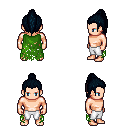
a pixel art fantasy rpg character, male body template, human, light skin, green tattered cape, white pants, raven long topknot hairstyle, four views (front, back, left, right), 2x2 character sprite sheet, small pixel art, hard edges, no anti-aliasing